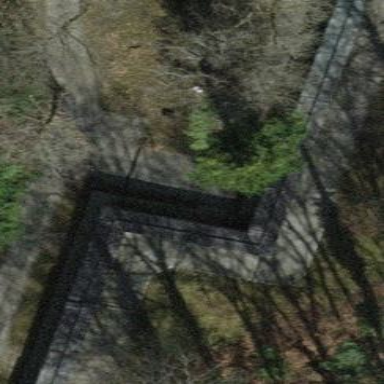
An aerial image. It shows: Cemetery with columbarium.